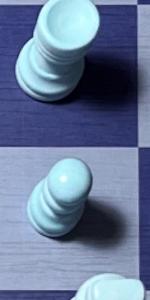
Label: Pawn_White